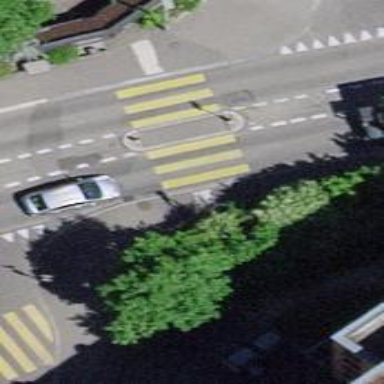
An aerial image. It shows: Uncontrolled zebra crossing on the road.